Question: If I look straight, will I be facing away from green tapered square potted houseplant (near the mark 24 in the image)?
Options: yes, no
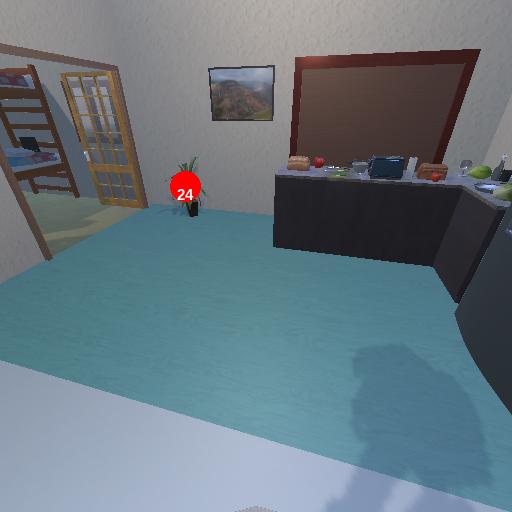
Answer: yes